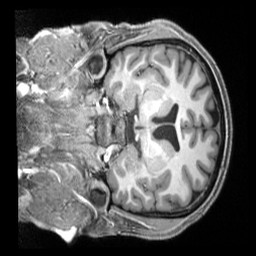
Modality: T1w
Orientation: coronal
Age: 26
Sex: male
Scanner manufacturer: siemens
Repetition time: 2.3 s
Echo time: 0.00229 s